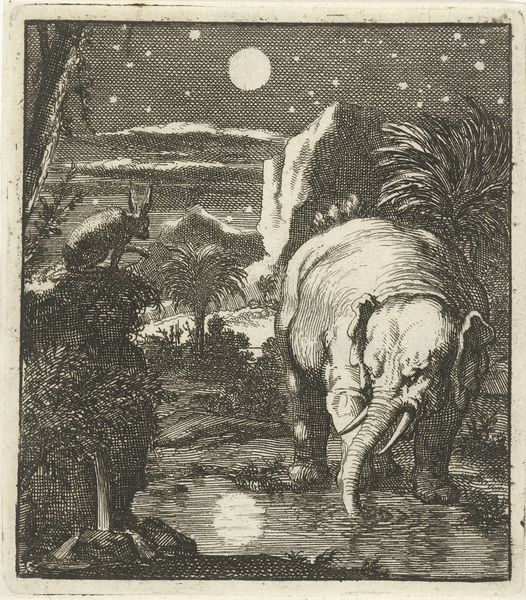
Titel: Haas en olifant met volle maan bij een waterbron
Künstler: Jan Luyken
Standort: Amsterdam
Institution: Rijksmuseum
Schlagwörter: white, black, grey, woman, print, reflection, palm, clouds, man, rock, rocks, sky, tree, lake, landscape, mountain, mountains, water, trees, eyes, forest, river, stream, night, plants, drawing, animals, illustration, cliffs, leaves, ears, moon, animal, pond, pool, beak, darkness, drinking, stars, wildlife, hare, oasis, elephant, rabbit, jungle, night time, tusks, waters, tusk, plantts, serb, elepant